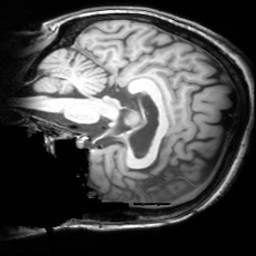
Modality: T1w
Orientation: sagittal
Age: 65
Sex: female
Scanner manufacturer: siemens
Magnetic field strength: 3 T
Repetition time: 1.62 s
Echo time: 0.003 s